Interaction volume radius: 5 \u00c5
Interaction volume height: 15 \u00c5
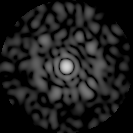
Disorder parameter: 0.8719